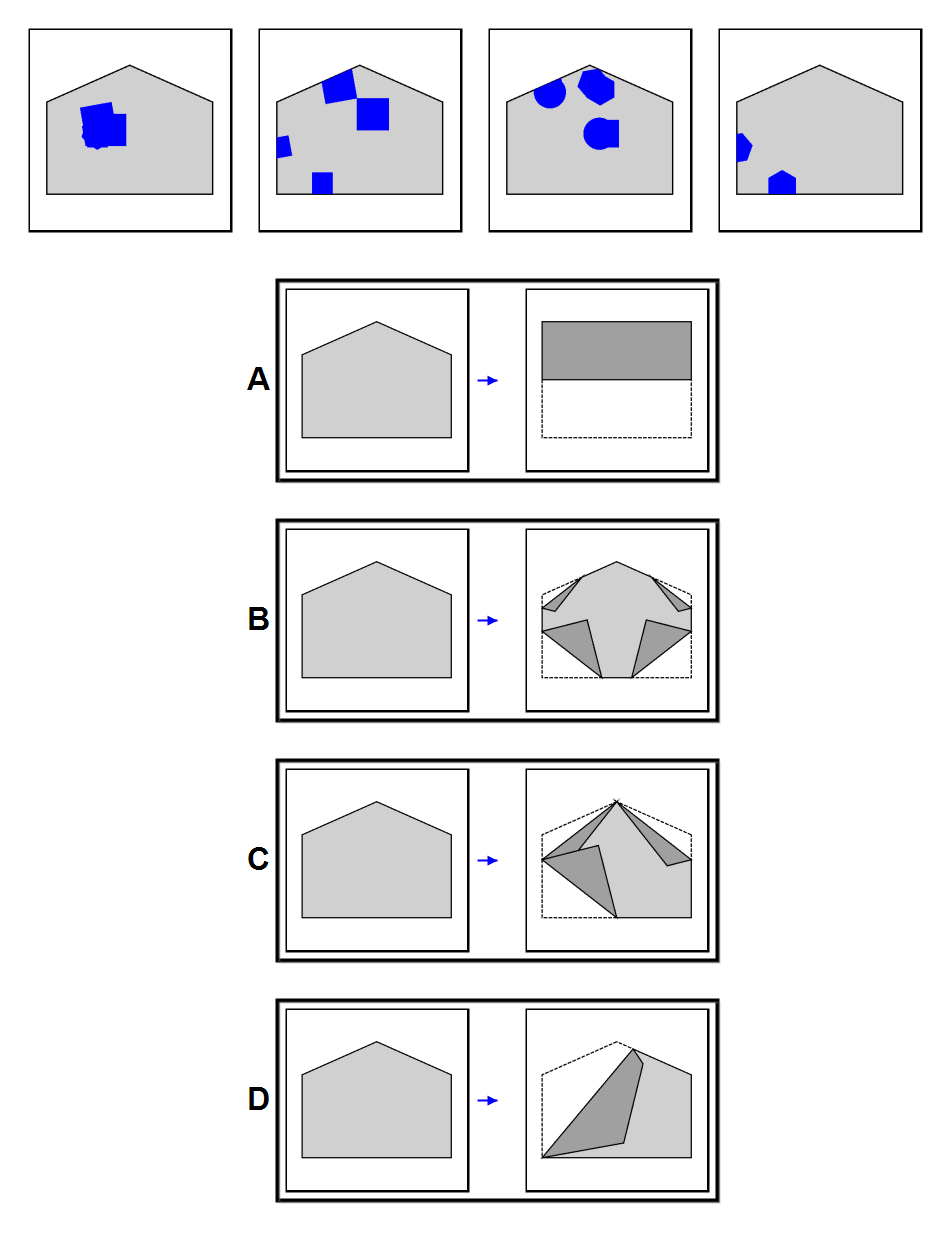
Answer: D